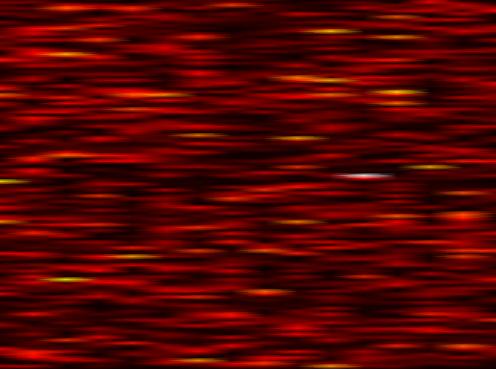
Label: FOFDM